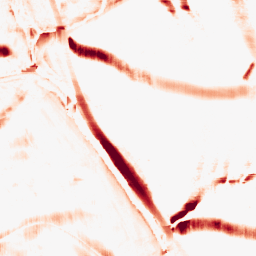
Category: morphological
Decomposition family: morphological_square
Decomposition parameters: operation: opening
size: 20
Upsampling method: cubic_mitchell
Upsampling parameters: scale: 4
Upsampling scale: 4